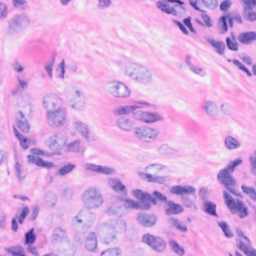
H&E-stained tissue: Breast